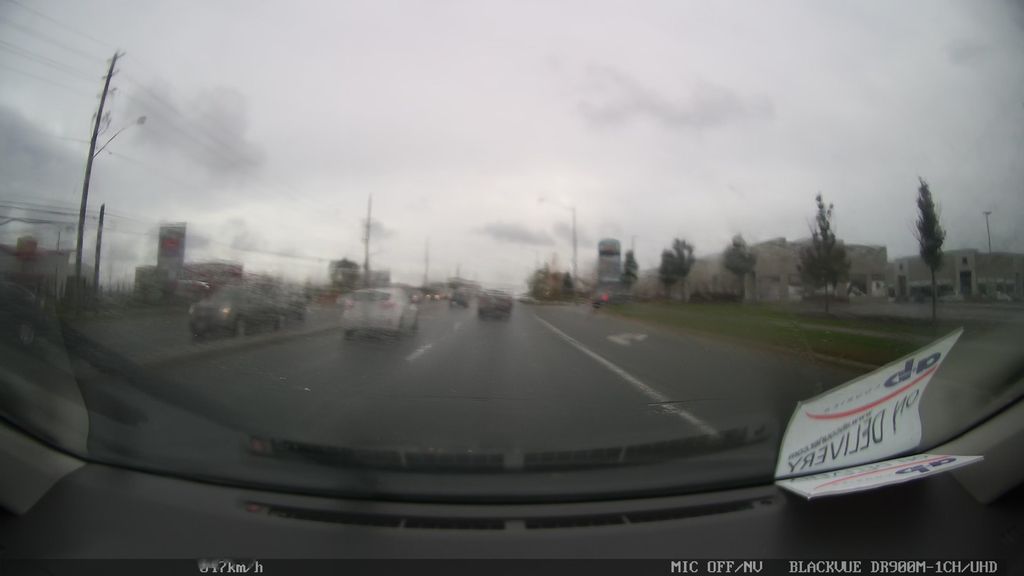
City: toronto